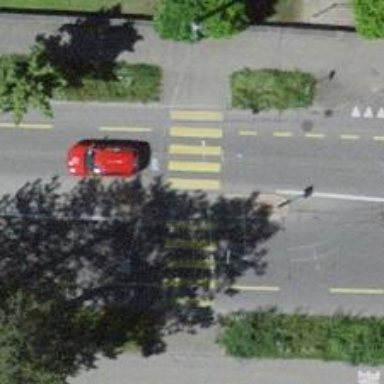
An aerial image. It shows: Zebra crossing on the road.